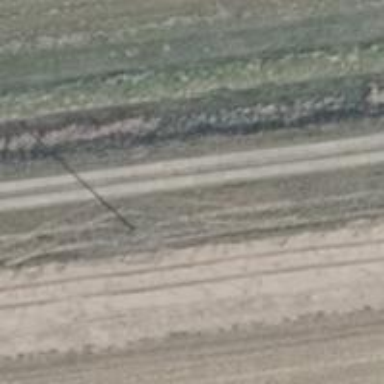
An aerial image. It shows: Power pole.